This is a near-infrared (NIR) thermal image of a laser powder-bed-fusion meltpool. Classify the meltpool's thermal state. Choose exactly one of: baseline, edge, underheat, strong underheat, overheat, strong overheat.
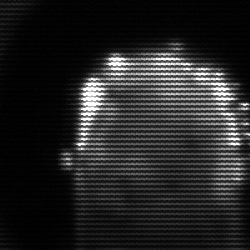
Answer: baseline